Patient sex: M
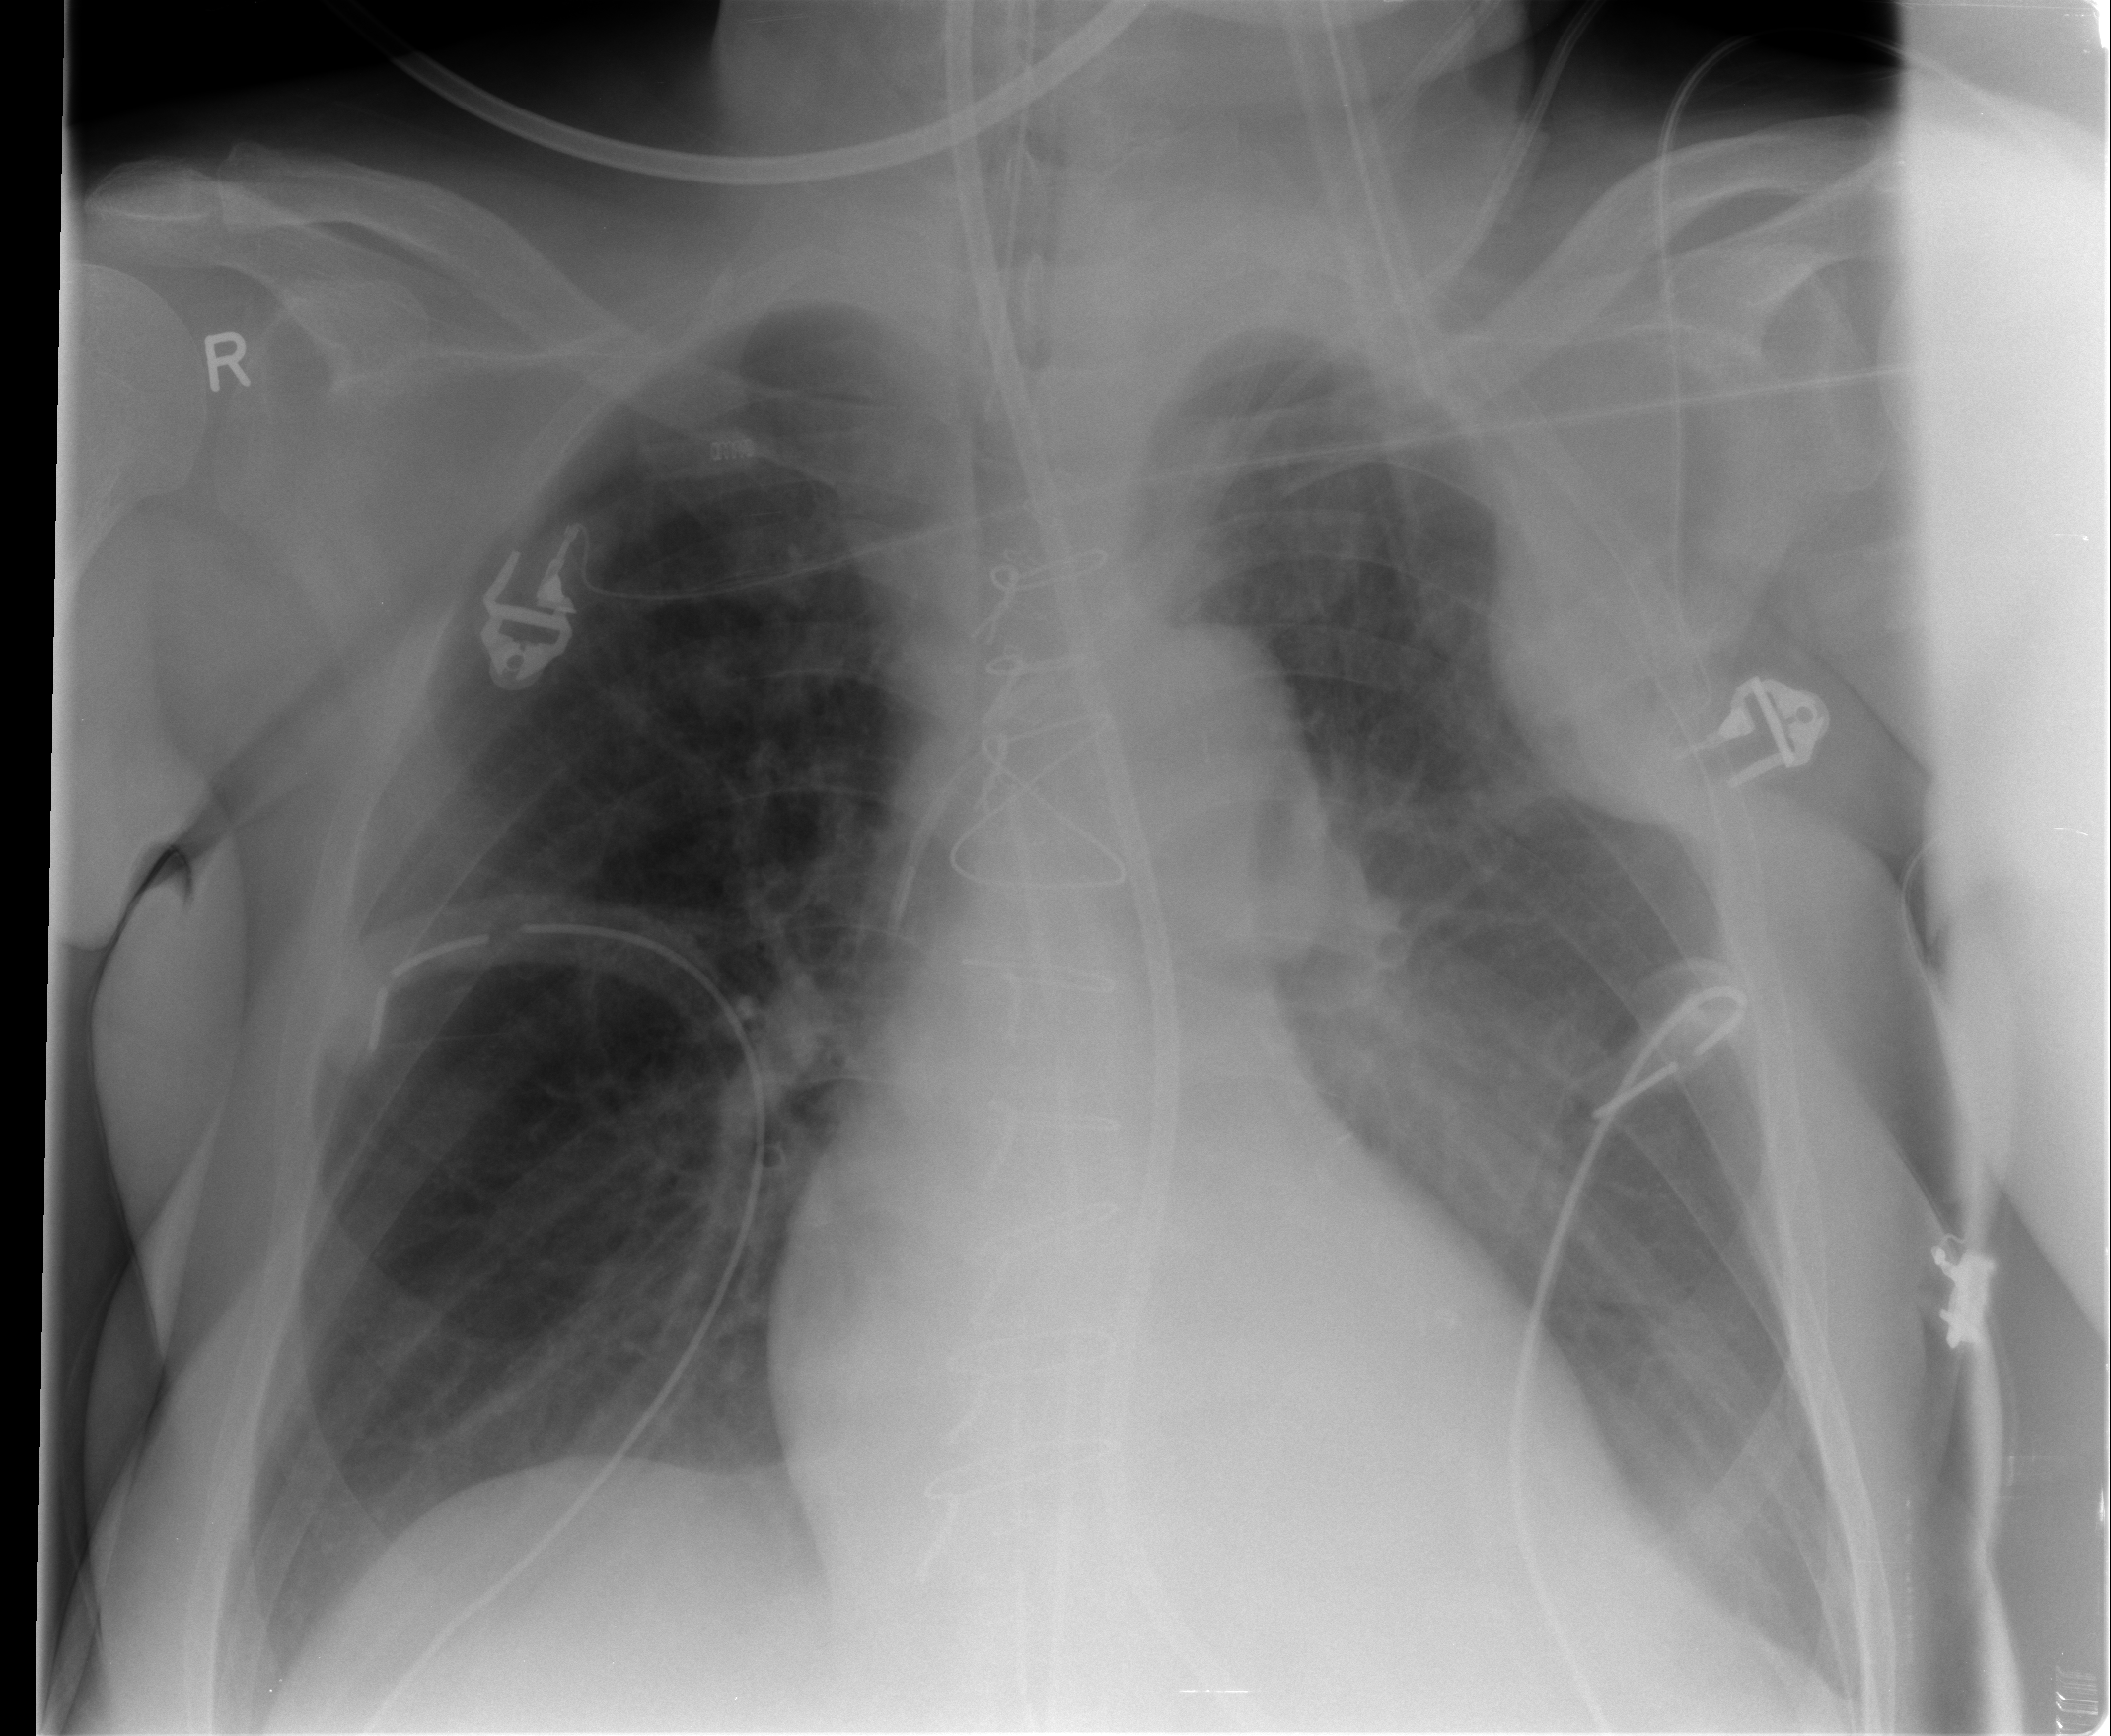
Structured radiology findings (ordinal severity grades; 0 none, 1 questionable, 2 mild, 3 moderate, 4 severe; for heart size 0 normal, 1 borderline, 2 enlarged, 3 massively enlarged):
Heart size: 2
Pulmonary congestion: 2
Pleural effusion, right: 0
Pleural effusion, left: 0
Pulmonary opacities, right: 0
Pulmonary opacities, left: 0
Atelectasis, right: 2
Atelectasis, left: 2